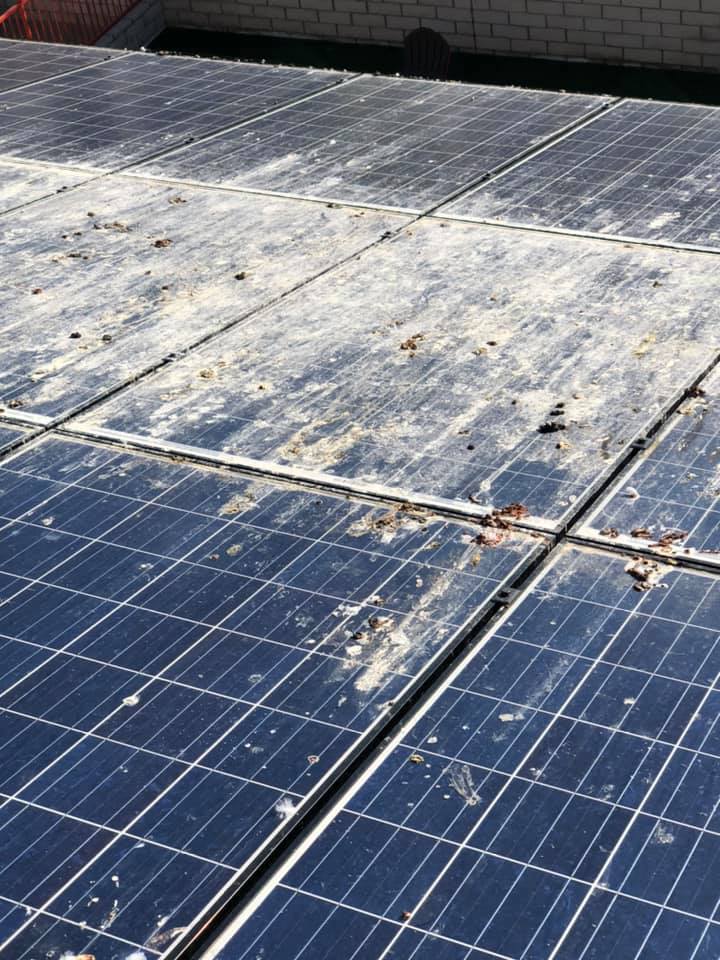
Label: Bird-drop